Question: I have this page i want to send image uploaded URL to another php page

i've used this code to display the image in box.
javascript:
'''
var loadFile = function(event) {
var image = document.getElementById('output');
image.src = URL.createObjectURL(event.target.files[0]);
};
'''
HTML:
'''
<label for="file" style="cursor: pointer;">Upload Image</label>
<input type="file" accept="image/*" name="image" id="file" onchange="loadFile(event)" style="display: none;" ><br>
<img id="output" width="175" height="120" />
'''
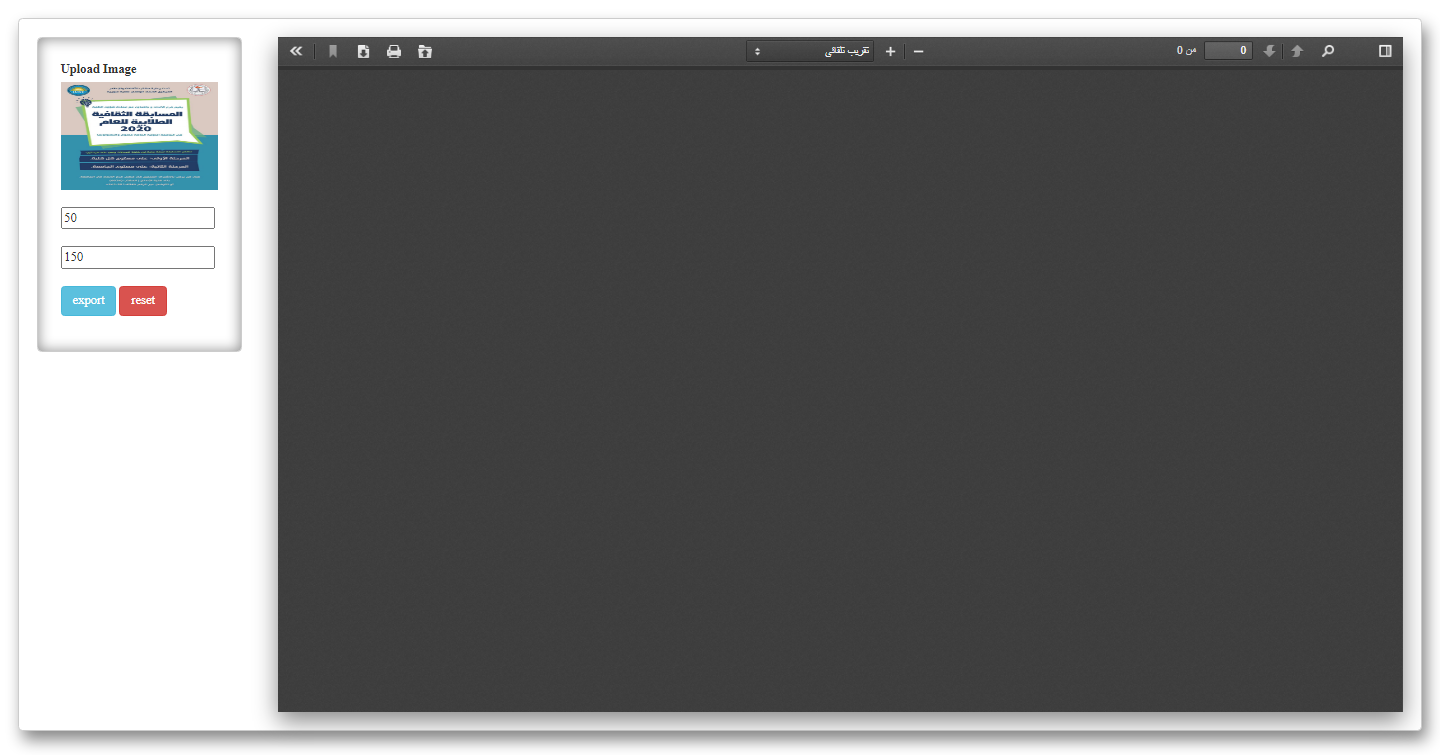
Answer: you can send it like that when redirecting to your_page :'<?php header('Location:yourPage?image=image_url'); ?>'
and you can get it in your destination page like that : '<?php $image = _GET['image'] ?>'